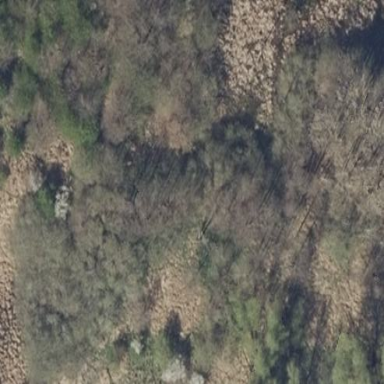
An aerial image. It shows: Patch of scrub vegetation.